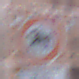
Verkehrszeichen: VerbotReiter
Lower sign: ZeitangabenOhneBeschraenkungAufWochentage2
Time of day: SunriseSunset
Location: Outdoor (Urban)
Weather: Clear
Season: NotSpecified
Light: Natural